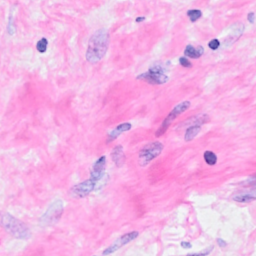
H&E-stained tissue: Breast